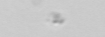
Label: detritus